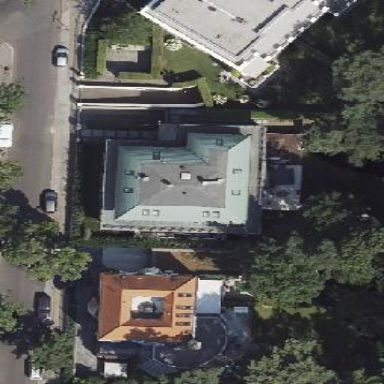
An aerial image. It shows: Embassy building.